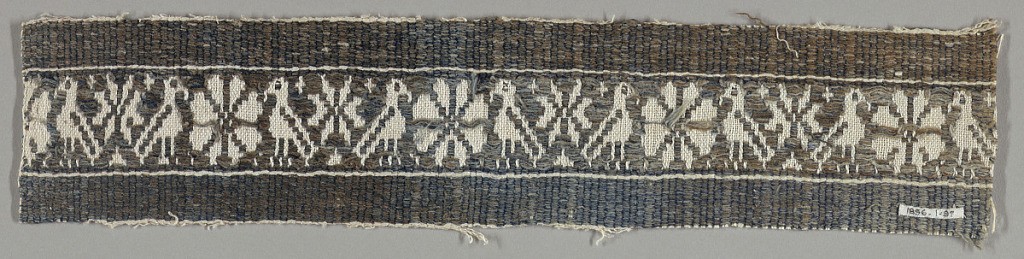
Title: Towel fragment
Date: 17th century
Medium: linen, cotton Technique: plain weave with supplementary weft
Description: Supplementary blue weft floating alternatively face to face forming a design of birds flanking a rosette.